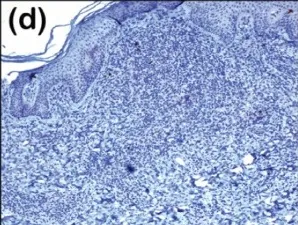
(d) A photomicrograph showing negative expression of B-cell marker CD20 (IHC: 400x).
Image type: pathology (immunostaining)